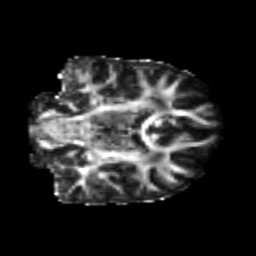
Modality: FA
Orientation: coronal
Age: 20
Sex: female
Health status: healthy
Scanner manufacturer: philips
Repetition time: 7.387 s
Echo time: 0.08599 s